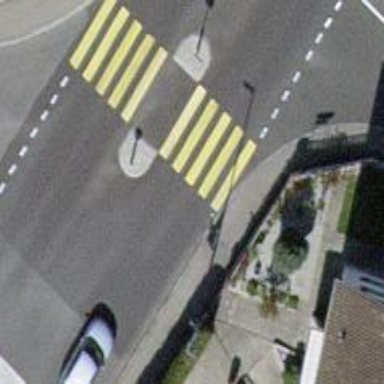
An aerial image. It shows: Marked zebra crossing with island.